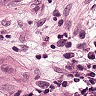
Metastatic tissue present: yes